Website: lowes
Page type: customer-info-address
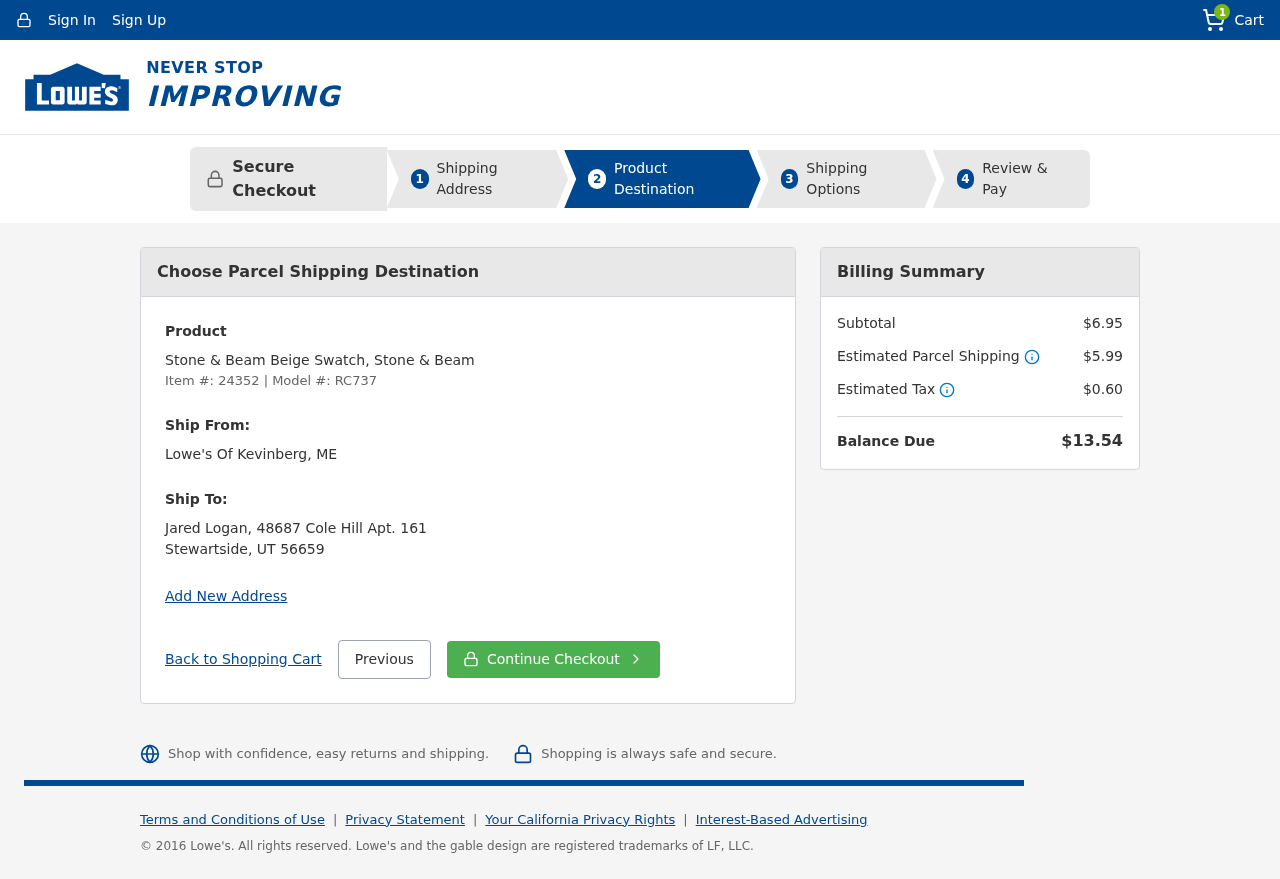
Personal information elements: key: PII_FULLNAME
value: Jared Logan
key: PII_STREET
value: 48687 Cole Hill Apt. 161
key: PII_CITY_STATE2
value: Kevinberg, ME
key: PII_CITY_STATE_ZIP
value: Stewartside, UT 56659
Product elements: key: PRODUCT1_NAME
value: Stone & Beam Beige Swatch, Stone & Beam
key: PRODUCT1_ITEM_NUMBER
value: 24352
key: PRODUCT1_MODEL_NUMBER
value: RC737
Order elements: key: ORDER_NUM_ITEMS
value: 1
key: ORDER_SUBTOTAL
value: $6.95
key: ORDER_SHIPPING_COST
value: $5.99
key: ORDER_TAX
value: $0.60
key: ORDER_TOTAL
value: $13.54